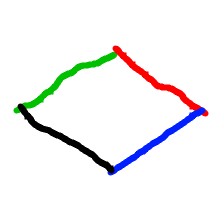
Shape: rhombus